Interaction volume radius: 10 \u00c5
Interaction volume height: 30 \u00c5
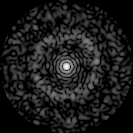
Disorder parameter: 0.8257